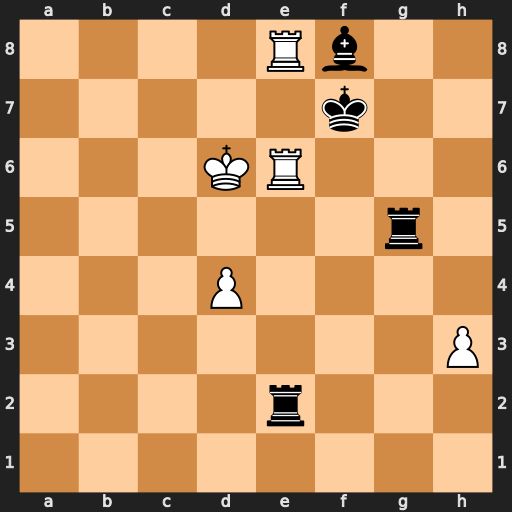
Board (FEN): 4Rb2/5k2/3KR3/6r1/3P4/7P/4r3/8
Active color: w
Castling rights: -
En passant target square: -
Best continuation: Rxf8+ Kxf8 Rxe2